Interaction volume radius: 10 \u00c5
Interaction volume height: 25 \u00c5
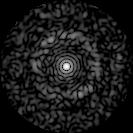
Disorder parameter: 0.8307